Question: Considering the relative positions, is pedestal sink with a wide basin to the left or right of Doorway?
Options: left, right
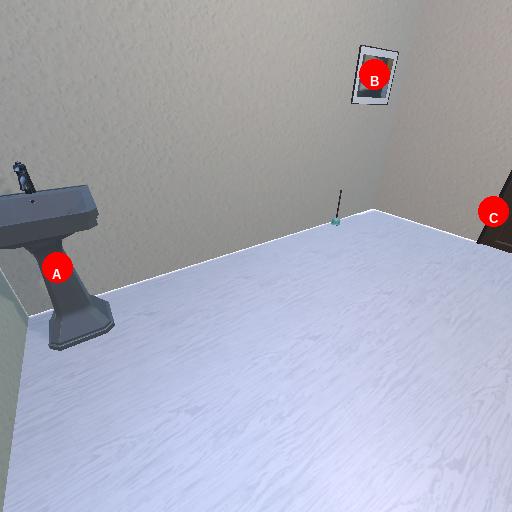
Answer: left